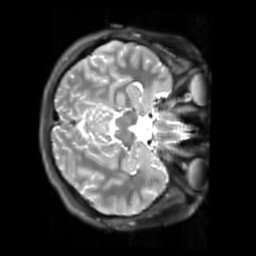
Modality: PDw
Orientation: axial
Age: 20
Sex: female
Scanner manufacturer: siemens
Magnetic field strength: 3 T
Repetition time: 11.88 s
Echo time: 0.014 s